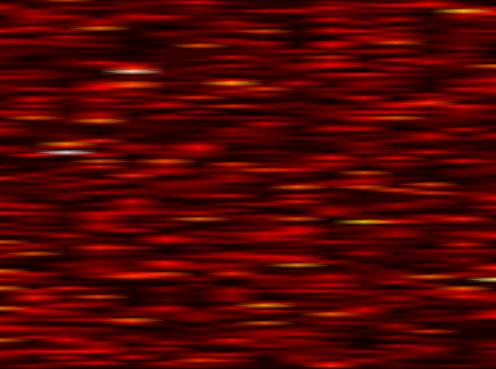
Label: FOFDM